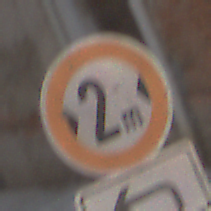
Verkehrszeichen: TatsaechlicheBreite2
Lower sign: RichtungsangabeDurchPfeile2
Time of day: Midday
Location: Outdoor (Urban)
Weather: Clear
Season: NotSpecified
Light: Natural